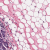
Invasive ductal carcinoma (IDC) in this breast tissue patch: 1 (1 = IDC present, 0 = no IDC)